Question: Is it possible to return the result of two function calls in a select statement?
I have the below TSQL snipped that accepts two csv string which I want to insert into a temp table in order. 'dbo.Split' takes the string and returns a table of values.
'''
DECLARE @MeasureCategoryIDs as nvarchar(100)
DECLARE @SnapshotIDs as nvarchar(100)
SET @MeasureCategoryIDs = '1,2,3'
SET @SnapshotIDs = '9,8,7'
CREATE TABLE #tmpMeasureCats
(
MeasureCatID int PRIMARY KEY NOT NULL,
SnapshotID int NOT NULL
)
INSERT INTO #tmpMeasureCats
SELECT value FROM dbo.Split(',',@MeasureCategoryIDs), value FROM dbo.Split(',',@SnapshotIDs)
DROP TABLE #tmpMeasureCats
'''
'''
ALTER FUNCTION [dbo].[Split]
( @Delimiter varchar(5),
@List varchar(8000)
)
RETURNS @TableOfValues table
( RowID smallint IDENTITY(1,1),
[Value] varchar(50)
)
AS
BEGIN
DECLARE @LenString int
WHILE len( @List ) > 0
BEGIN
SELECT @LenString =
(CASE charindex( @Delimiter, @List )
WHEN 0 THEN len( @List )
ELSE ( charindex( @Delimiter, @List ) -1 )
END
)
INSERT INTO @TableOfValues
SELECT substring( @List, 1, @LenString )
SELECT @List =
(CASE ( len( @List ) - @LenString )
WHEN 0 THEN ''
ELSE right( @List, len( @List ) - @LenString - 1 )
END
)
END
RETURN
END
'''

When I run the snippet above I get the below error
> Msg 156, Level 15, State 1, Line 15
Incorrect syntax near the keyword 'FROM'.
What I am looking for is as below
'''
Col1 Col2
1 9
2 8
3 7
'''
Is there another way to term the Select statement to return the two values for the Insert?
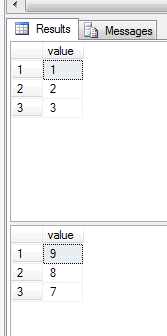
Answer: '''
INSERT INTO #tmpMeasureCats(MeasureCatID, SnapshotID)
select t1.value, t2.value
from
(SELECT value, row_number() over (order by (select 1)) rn FROM dbo.Split(',',@MeasureCategoryIDs)) t1
join
(SELECT value, row_number() over (order by (select 1)) rn FROM dbo.Split(',',@SnapshotIDs)) t2
on t1.rn = t2.rn
'''